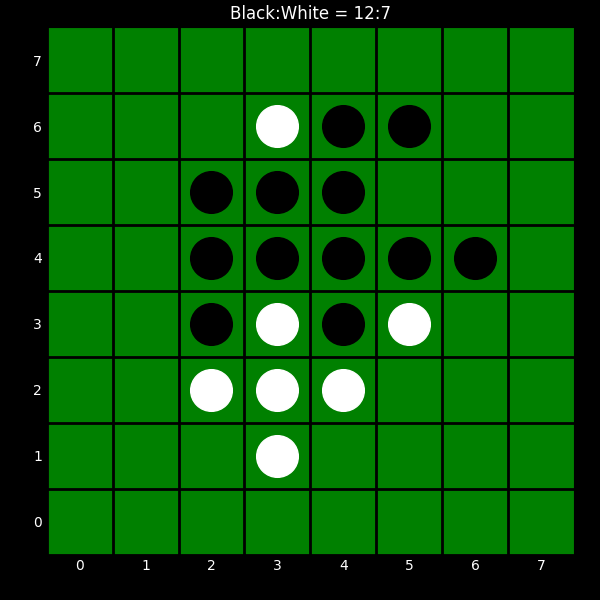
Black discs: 12
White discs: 7